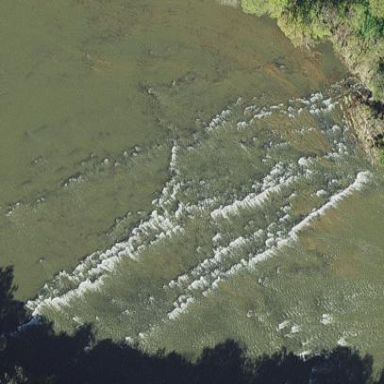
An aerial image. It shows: Rapids in the waterway with whitewater.